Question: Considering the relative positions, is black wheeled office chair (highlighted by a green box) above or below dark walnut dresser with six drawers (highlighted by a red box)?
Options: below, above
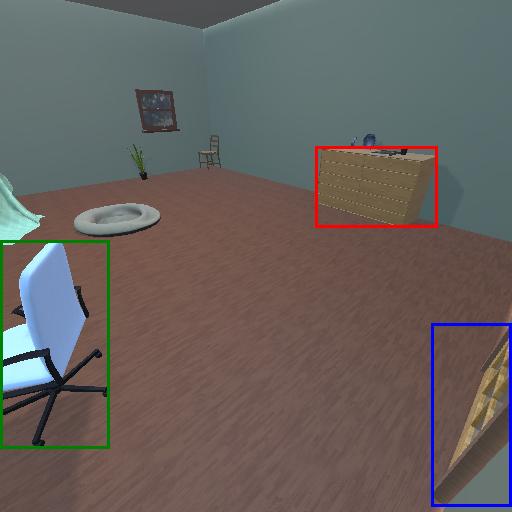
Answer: below